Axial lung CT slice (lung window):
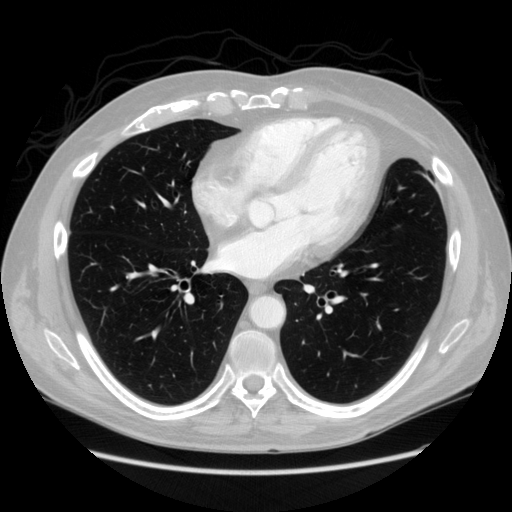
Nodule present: no